Question: I was wondering how we would be able to find the current location of the element in the browser. I am trying to create a jQuery slider. Have created sliders by animating margins earlier. But this case is bit complicated. It has two navigations. one that will slide from one page to other. One page has four thumbnails. And using the bottom navigation you can slide through only one thumbnail. Please refer to the image below.

I have been able to get this effect earlier by animating the margins. But it isn't very efficient and has a lot of bugs. So I thought I would rather do it from scratch again.
Now what I am planning to do is:
1. With the arrow navigation, animate the margin and go to next slide.
2. with the pagination, find out the current location of the thumbnail and animate margin equal to the width of article + gutter.
Is it possible to do it using jQuery offset? Please suggest me the right way. Any examples of sample code will be highly appreciated.
Thanks in advance.
## EDIT:
I have actually finished the slider. It is working perfectly as I wanted. I will answer to this question in few days. Also when the site is completed I will share the link so others can see it in action. :)
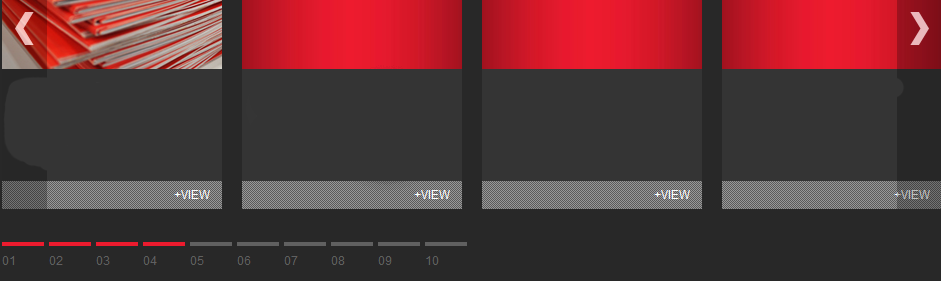
Answer: I just created a variable called 'margin' that keeps track of the current margin. When arrow navigation is pressed increase or decrease margin by 'margin * 4'. If bottom navigation is pressed get the int from a variable that returns which pager was cliceked. If the fourth one is click. just multiply 4 * default margin.
If anyone is interested I can share the code sample.